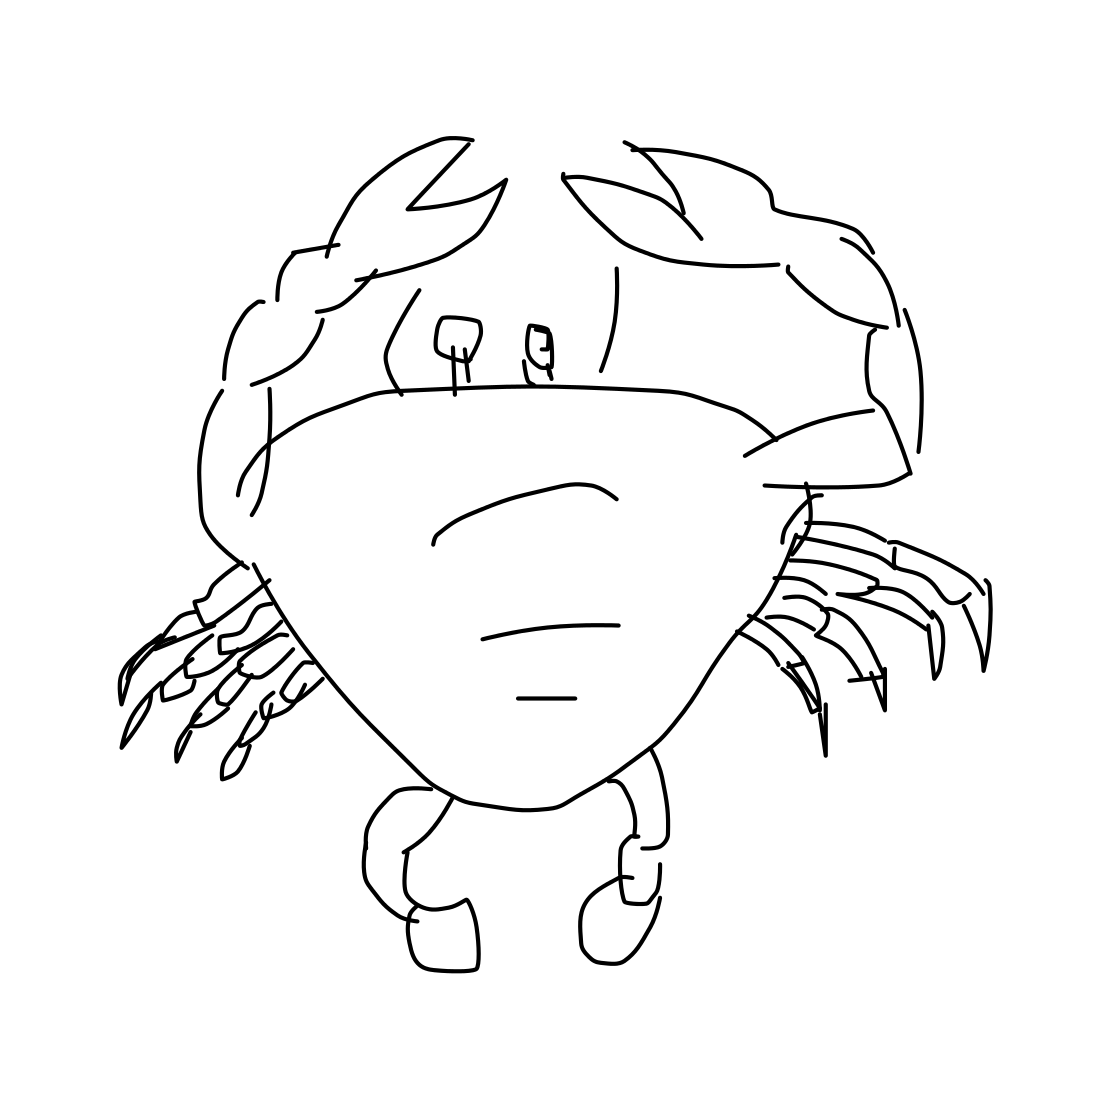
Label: crab